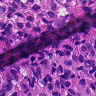
Metastatic tissue present: yes